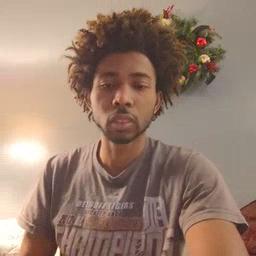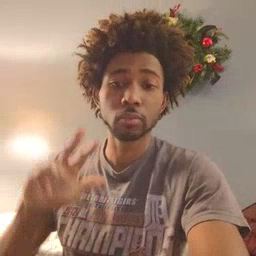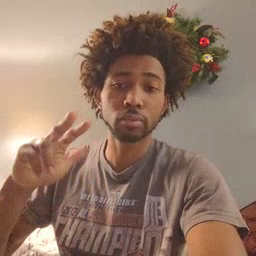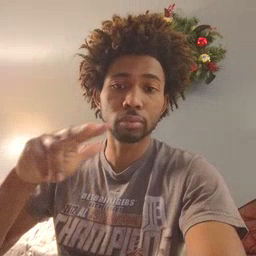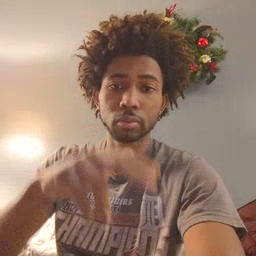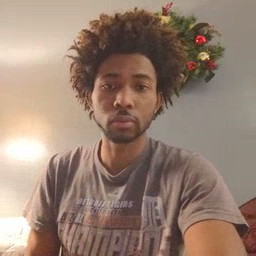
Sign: helicopter